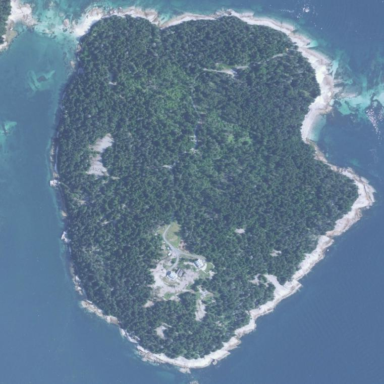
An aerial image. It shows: Island with natural coastline.